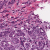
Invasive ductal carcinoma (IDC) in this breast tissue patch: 1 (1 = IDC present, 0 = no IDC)